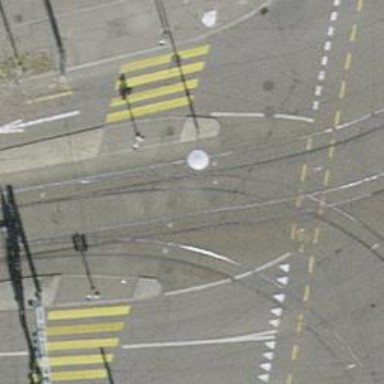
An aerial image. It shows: Kerb barrier.